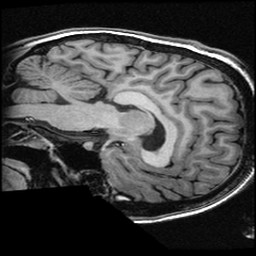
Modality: T1w
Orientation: sagittal
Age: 23
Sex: female